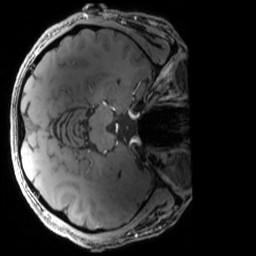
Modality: MP2RAGE
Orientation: axial
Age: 30
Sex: male
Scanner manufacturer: siemens
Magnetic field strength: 6.98 T
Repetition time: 6 s
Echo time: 0.00283 s